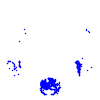
Particle: proton